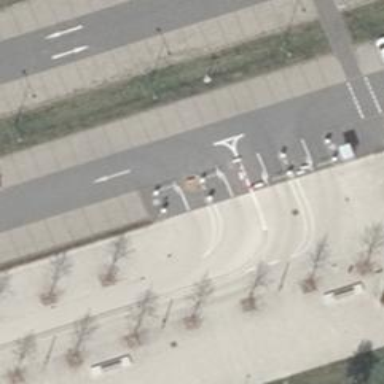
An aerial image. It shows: Service road designated as parking aisle with sidewalk on the left.